В настоящее время в связи с открытием явления высокотемпературной сверхпроводимости изучается вопрос о создании линии передачи постоянного тока без потерь энергии на джоулево тепло. Предполагается использовать для передачи постоянного тока коаксиальный кабель, состоящий из внутренней цилиндрической жилы и наружной цилиндрической оболочки, выполненных из сверхпроводника. Электрическое и магнитное поля в такой системе изображены на рисунке. Известно, что индукция магнитного поля у поверхности сверхпроводника не может превышать некоторого значения $B_{max}$ иначе разрушается сверхпроводимость, а напряженность электрического поля не должна превышать $E_{max}$, иначе происходит электрический пробой изолирующей прослойки кабеля.
Определите, во сколько раз изменится максимальная мощность постоянного тока, передаваемая по такому кабелю, если диаметры внутренней и внешней оболочек увеличить в два раза.
Какую максимальную мощность можно передать по кабелю с диаметрами оболочек $D=8~см$ и $d=3~см$, если $E_{mаx}=20~кВ/см$ и $B_{max}=5\cdot 10^{-2}~Тл$? Индукция магнитного поля в пространстве между цилиндрическими проводниками совпадает с полем прямого проводника с током $I$ и равна $B=\mu_0I/(2\pi r)$, где $\mu_0=4\pi\cdot10^{-7}~Н/А^2$ - магнитная постоянная.
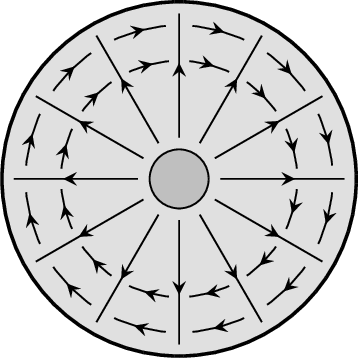
Определите, во сколько раз изменится максимальная мощность постоянного тока, передаваемая по такому кабелю, если диаметры внутренней и внешней оболочек увеличить в два раза.

Какую максимальную мощность можно передать по кабелю с диаметрами оболочек $D=8~см$ и $d=3~см$, если $E_{mаx}=20~кВ/см$ и $B_{max}=5\cdot 10^{-2}~Тл$?
Темы:
T, Всероссийские, Сверхпроводник, Мощность, Подобие